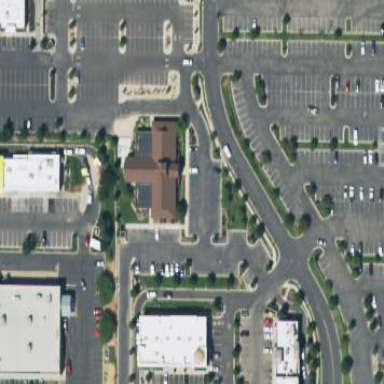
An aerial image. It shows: Parking area.